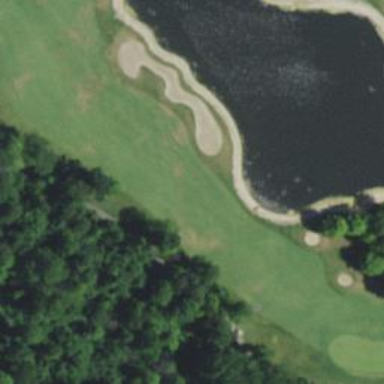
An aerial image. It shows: Grassy area designated as golf fairway.